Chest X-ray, AP view. Patient: 56 years old, sex F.
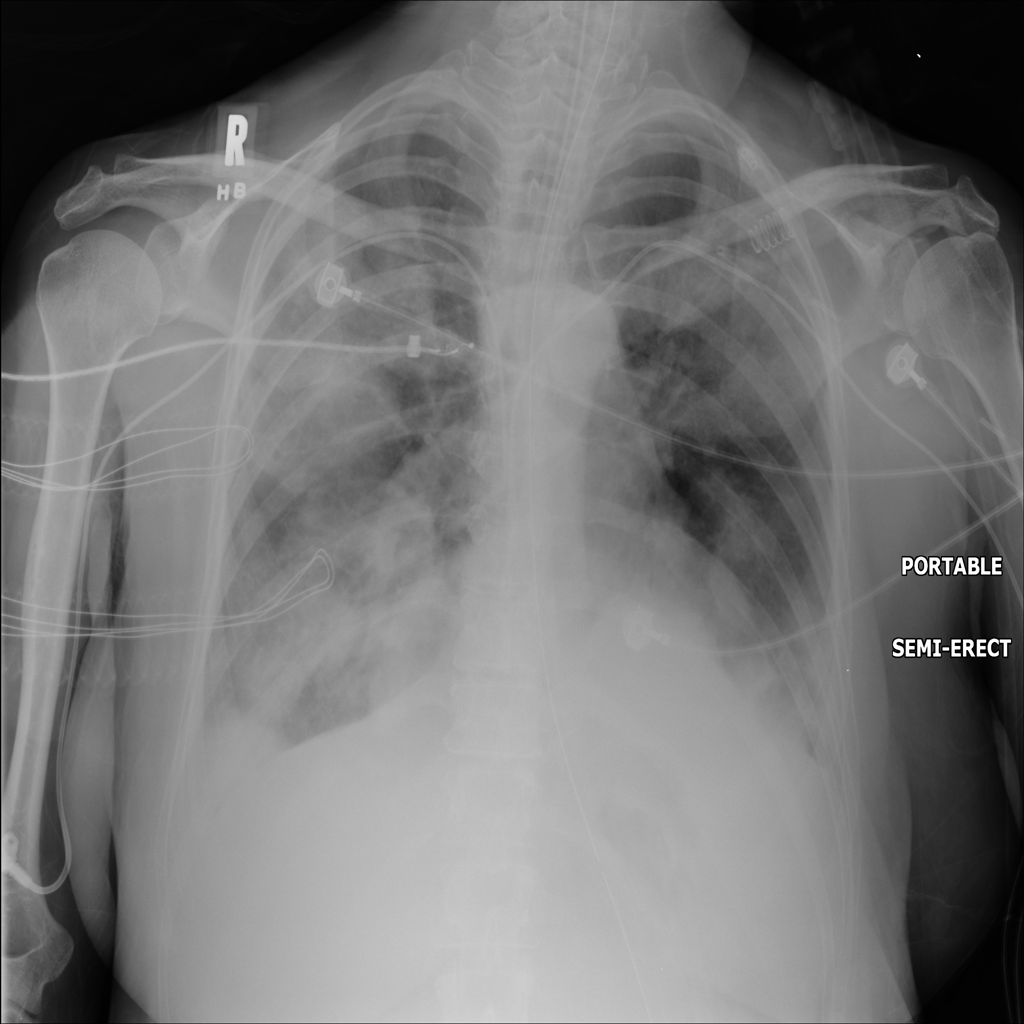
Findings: No Finding